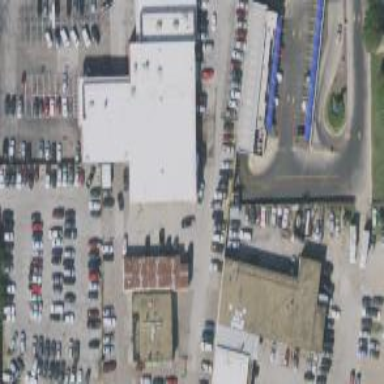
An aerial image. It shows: Building housing car shop.